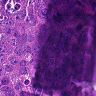
Metastatic tissue present: yes